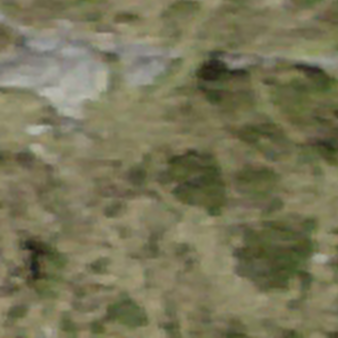
Label: other